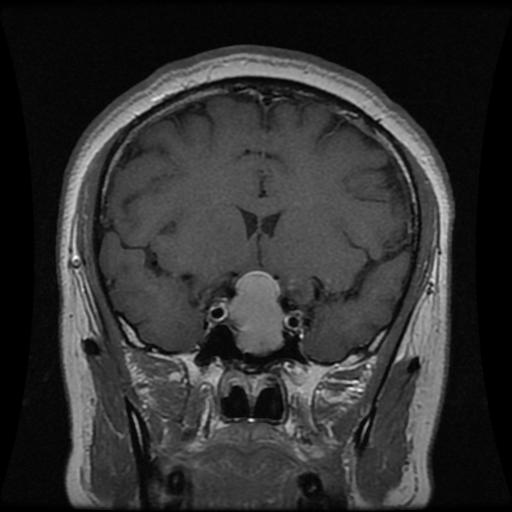
Label: pituitary